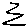
Label: zigzag